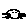
Label: cat